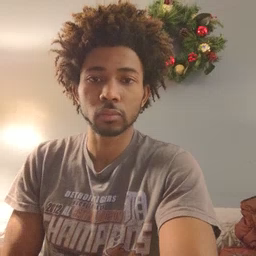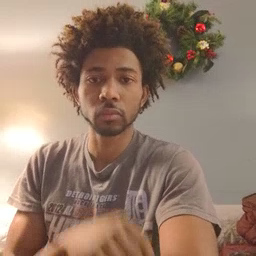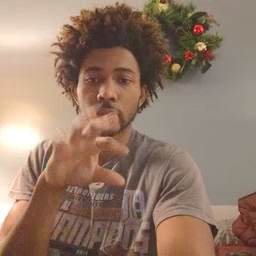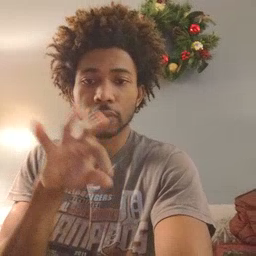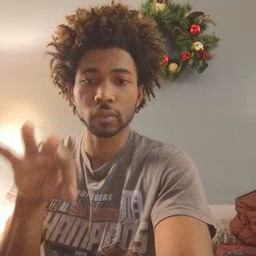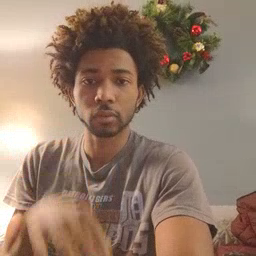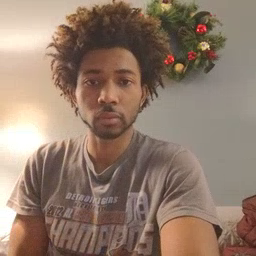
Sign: frenchfries